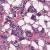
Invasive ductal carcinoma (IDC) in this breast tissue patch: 1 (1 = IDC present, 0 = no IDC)